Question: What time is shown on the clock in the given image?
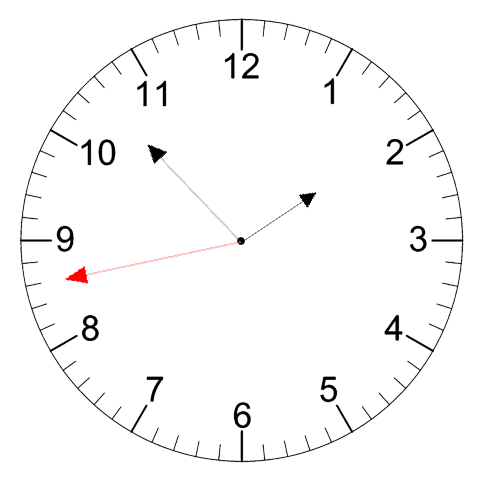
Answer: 01:52:43